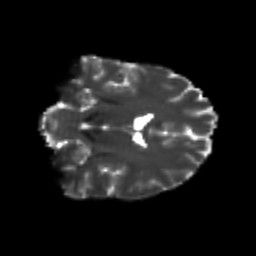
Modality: T2w
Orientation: coronal
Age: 23
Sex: male
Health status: healthy
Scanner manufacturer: philips
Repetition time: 7.388 s
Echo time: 0.08599 s